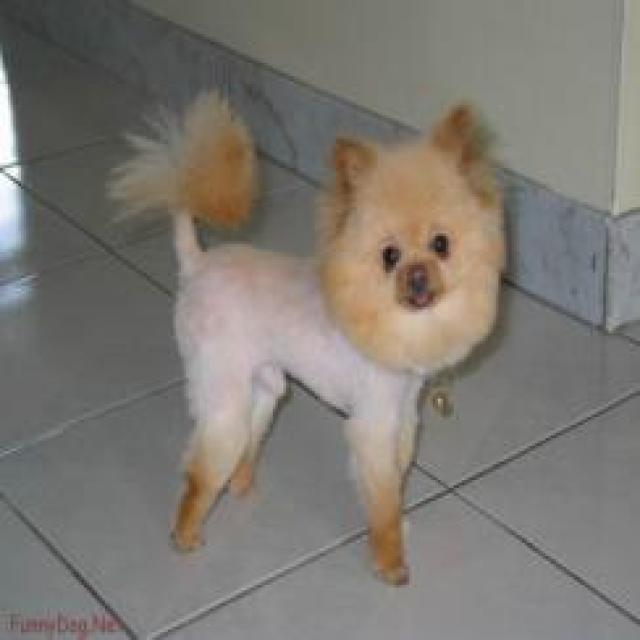
Canine fungal skin infection — characterized by alopecia, scaling, crusting, and circular lesions. Common agents include Malassezia and Candida species.